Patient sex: M
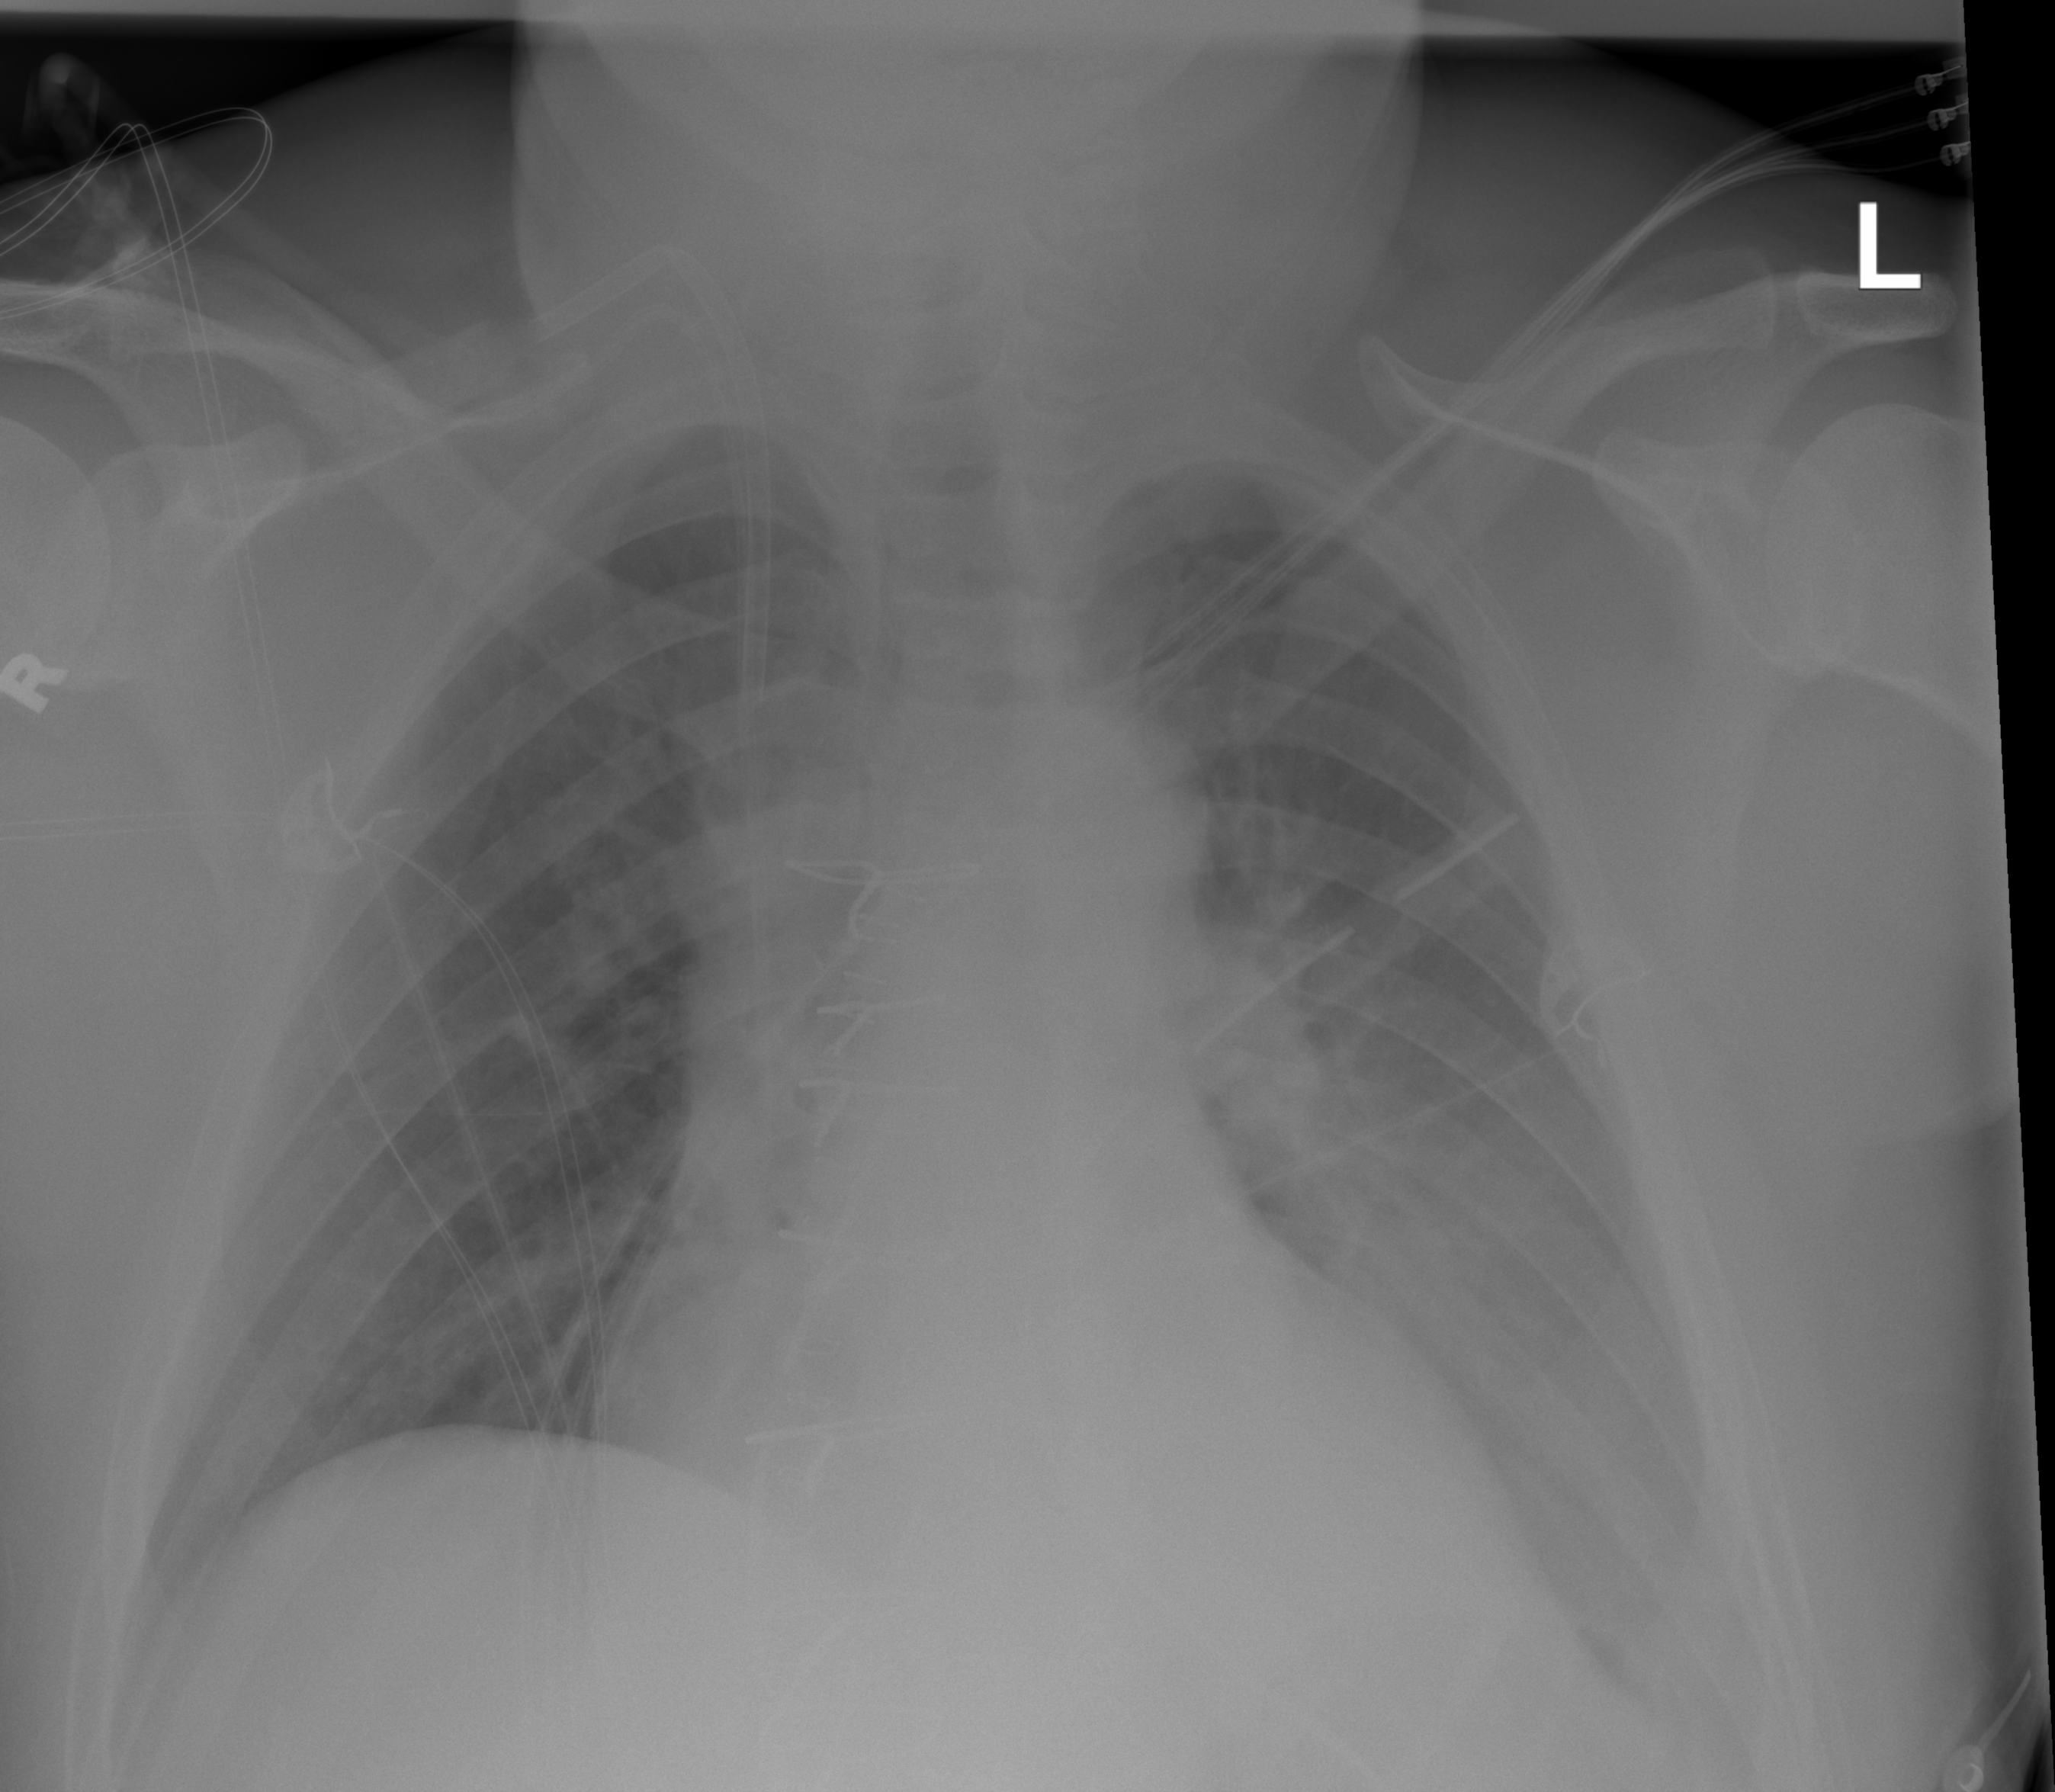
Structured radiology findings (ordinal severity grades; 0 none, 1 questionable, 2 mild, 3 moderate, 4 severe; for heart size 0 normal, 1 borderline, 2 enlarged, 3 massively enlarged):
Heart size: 1
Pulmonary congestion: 0
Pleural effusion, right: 0
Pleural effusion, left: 2
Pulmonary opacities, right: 0
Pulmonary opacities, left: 0
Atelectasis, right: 0
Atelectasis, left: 2